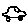
Label: car